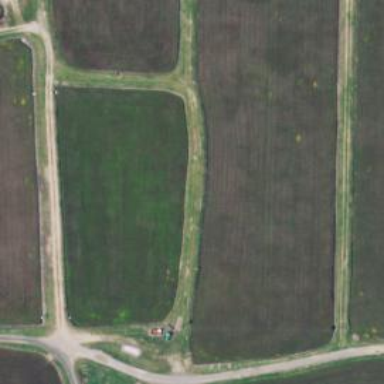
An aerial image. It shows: Farmland with cranberries as the main crop.